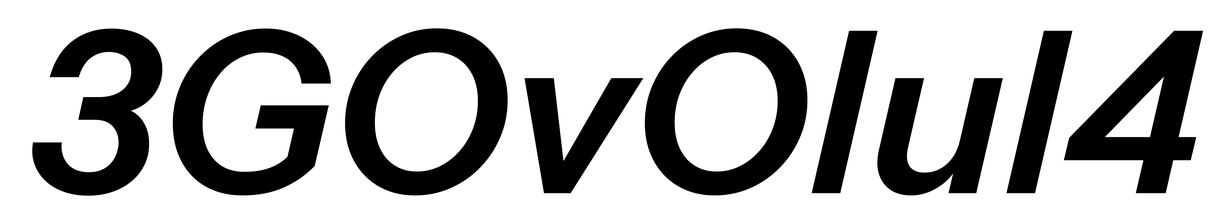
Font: InstrumentSans-Italic_SemiBold_Italic